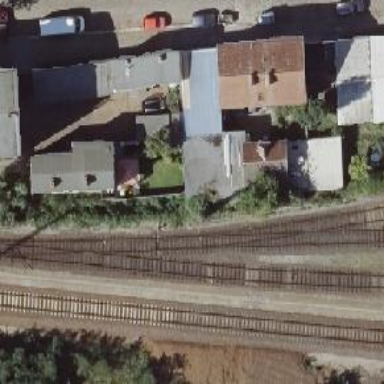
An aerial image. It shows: Railway switch with the turnout side on the left.